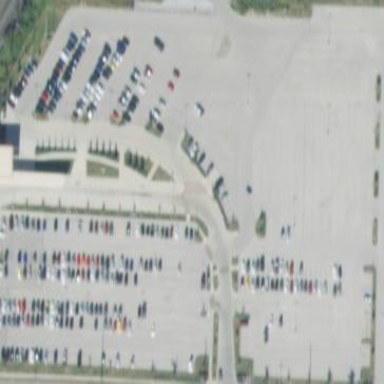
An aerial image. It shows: Parking area with park and ride facility. The surface of the parking area is designated for this purpose.